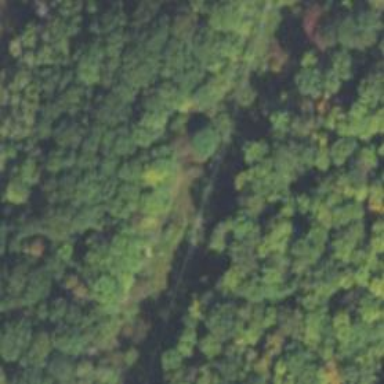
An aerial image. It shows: Abandoned railway.